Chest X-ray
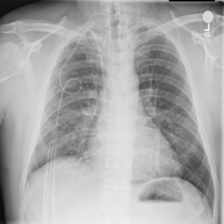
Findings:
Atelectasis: negative
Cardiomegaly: negative
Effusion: negative
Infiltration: negative
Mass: negative
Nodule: negative
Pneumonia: negative
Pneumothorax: negative
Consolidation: negative
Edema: negative
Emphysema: negative
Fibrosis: negative
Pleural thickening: negative
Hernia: negative